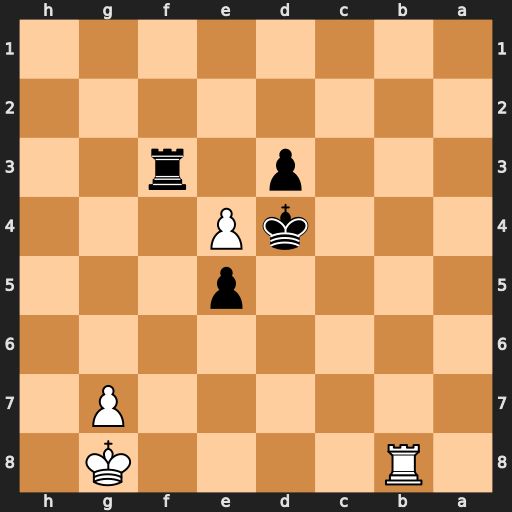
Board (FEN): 1R4K1/6P1/8/4p3/3kP3/3p1r2/8/8
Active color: b
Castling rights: -
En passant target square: -
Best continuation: Kxe4 Kh7 d2 Rb4+ Kf5